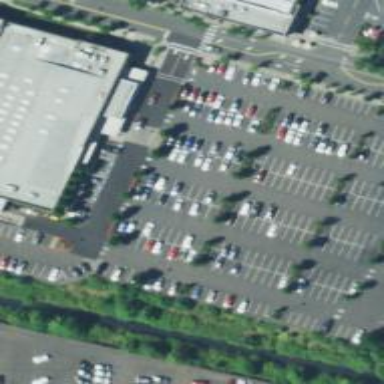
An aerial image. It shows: Trolley bay.